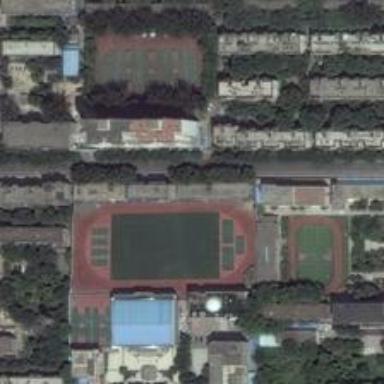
A playground consisting of three basketball courts is behind the builindg while other fields are in front of it .